Question: In a Nutshell: I am implementing a single-page website using Electron and encountered the common issue of jQuery not being globally accessible. So I simplified the problem by using the quick start example in the following in order to figure it out, but I cannot make sense of it.
As you can see, I have simply added the following code to the end of my 'main.js' file to check if the issue is resolved:
'''
$(document).ready(function () {
console.log("hi");
});
'''
This is the complete code of my 'main.js' file:
'''
// main.js
// Modules to control application life and create native browser window
const { app, BrowserWindow } = require("electron");
const path = require("path");
function createWindow() {
// Create the browser window.
const mainWindow = new BrowserWindow({
width: 800,
height: 600,
webPreferences: {
preload: path.join(__dirname, "preload.js"),
nodeIntegration: true,
webSecurity: true,
},
});
// and load the index.html of the app.
mainWindow.loadFile("index.html");
// Open the DevTools.
// mainWindow.webContents.openDevTools()
}
// This method will be called when Electron has finished
// initialization and is ready to create browser windows.
// Some APIs can only be used after this event occurs.
app.whenReady().then(() => {
createWindow();
app.on("activate", function () {
// On macOS it's common to re-create a window in the app when the
// dock icon is clicked and there are no other windows open.
if (BrowserWindow.getAllWindows().length === 0) createWindow();
});
});
// Quit when all windows are closed.
app.on("window-all-closed", function () {
// On macOS it is common for applications and their menu bar
// to stay active until the user quits explicitly with Cmd + Q
if (process.platform !== "darwin") app.quit();
});
// In this file you can include the rest of your app's specific main process
// code. You can also put them in separate files and require them here.
$(document).ready(function () {
console.log("hi");
});
'''
I am loading the following HTML code into my 'BrowserWindow':
'''
<!DOCTYPE html>
<html>
<head>
<meta charset="UTF-8">
<!-- https://developer.mozilla.org/en-US/docs/Web/HTTP/CSP -->
<!--This was added otherwise "window.jQuery = window.$ = require('jquery');" will not be executed-->
<meta http-equiv="Content-Security-Policy" content="default-src *; style-src 'self' http://* 'unsafe-inline'; script-src 'self' http://* 'unsafe-inline' 'unsafe-eval'" />
<title>Hello World!</title>
</head>
<body>
<h1>Hello World!</h1>
We are using Node.js <span id="node-version"></span>,
Chromium <span id="chrome-version"></span>,
and Electron <span id="electron-version"></span>.
<script src="node_modules/jquery/dist/jquery.min.js"></script>
<script>window.jQuery = window.$ = require('jquery');</script>
<script src="./renderer.js"></script>
</body>
</html>
'''
Below script is attached to the 'BrowserWindow' as a 'preload' script as advised by the Electron documentation:
'''
// Preload.js
// All of the Node.js APIs are available in the preload process.
// It has the same sandbox as a Chrome extension.
window.addEventListener("DOMContentLoaded", () => {
const replaceText = (selector, text) => {
const element = document.getElementById(selector);
if (element) element.innerText = text;
};
for (const type of ["chrome", "node", "electron"]) {
replaceText('${type}-version', process.versions[type]);
}
});
'''
Last but not least, this is the 'package.json' configuration file of the quick start project:
'''
{
"name": "electron-quick-start",
"version": "1.0.0",
"description": "A minimal Electron application",
"main": "main.js",
"scripts": {
"start": "electron ."
},
"repository": "https://github.com/electron/electron-quick-start",
"keywords": [
"Electron",
"quick",
"start",
"tutorial",
"demo"
],
"author": "GitHub",
"license": "CC0-1.0",
"devDependencies": {
"electron": "^9.0.2"
},
"dependencies": {
"jquery": "^3.5.1"
}
}
'''
However, each time I run the app, I get the following error prompt:

This error is also shown in my app's Powershell output (I have only redacted the full directory path):
> '''
App threw an error during load
ReferenceError: $ is not defined
at Object.<anonymous> (...directorymasterproject\main.js:48:1)
at Module._compile (internal/modules/cjs/loader.js:967:30)
at Object.Module._extensions..js (internal/modules/cjs/loader.js:1004:10)
at Module.load (internal/modules/cjs/loader.js:815:32)
at Module._load (internal/modules/cjs/loader.js:727:14)
at Function.Module._load (electron/js2c/asar.js:738:28)
at loadApplicationPackage (...directorymasterproject
ode_modules\electron\dist
esources\default_app.asar\main.js:109:16) at Object.<anonymous> (...directorymasterproject
ode_modules\electron\dist
esources\default_app.asar\main.js:155:9)
at Module._compile (internal/modules/cjs/loader.js:967:30)
at Object.Module._extensions..js (internal/modules/cjs/loader.js:1004:10)
PS ...directorymasterproject> npm start
'''
However, when I close this window and check the 'BrowserWindow''s console, I do not see any error, but no "hi" output either.
Before I ran into this issue, I had the problem that 'require ()' was not defined, which I have resolved by adding
'''
<script src="node_modules/jquery/dist/jquery.min.js"></script>
'''
before my jQuery code:
'''
<script>window.jQuery = window.$ = require('jquery');</script>
'''
I found this solution in <URL> but to no avail.
Please let me know of there is any information missing.
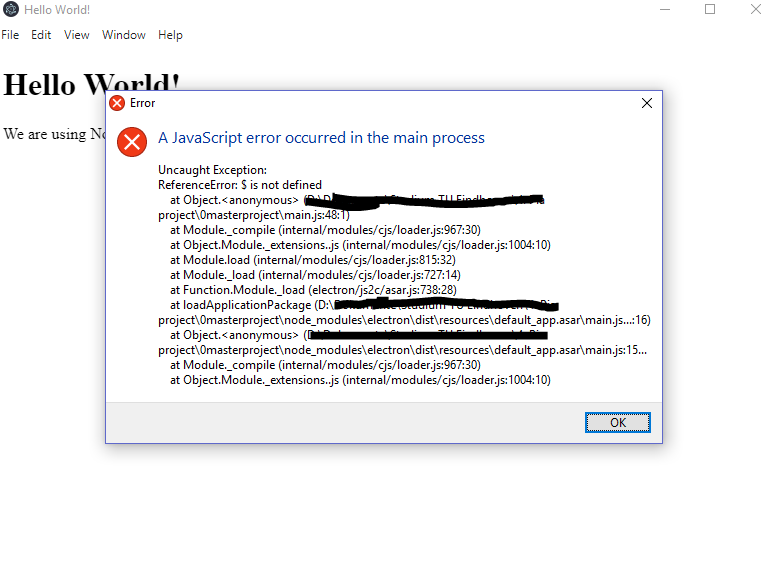
Answer: You're confusing your <URL>. With Electron, all code that is responsible for your UI, i.e. the JavaScript attached to the HTML loaded in the 'BrowserWindow's run in renderer processes, all other code, which, for example, is responsible for opening the windows or for setting up you 'app' runs in the main process.
In this main process, you cannot use DOM-specific globals because the main process is a pure Node.js thing. What you wanted to do with jQuery, i.e.
'''
$(document).ready(function () {
console.log("hi");
});
'''
won't work nonetheless, because 'document' is not defined in the main process. Also, the main process' environment is detached from your renderer process' (which is why you must use IPC to communicate between them) and thus '$' is not defined in your 'main.js' because you define it in the renderer HTML.
If you instead put the following at the end of your HTML (or even your 'renderer.js' you include at the very end of your HTML) file, you might get the result you were looking for:
'''
<script src="node_modules/jquery/dist/jquery.min.js"></script>
<script>
window.jQuery = window.$ = require('jquery');
const $ = window.jQuery;
$(document).ready(function () {
console.log("hi");
});
</script>
<script src="./renderer.js"></script>
'''
After all, I'd suggest to familiarise yourself with the Electron architecture by digging into Electron's documentation, such as <URL> because there is no much more that can go wrong when not familiar with the main/renderer design principle which can be easily fixed by simply understanding this design.